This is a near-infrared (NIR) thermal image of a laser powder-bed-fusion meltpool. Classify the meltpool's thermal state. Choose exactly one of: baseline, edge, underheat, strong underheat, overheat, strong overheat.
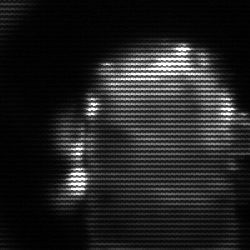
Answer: baseline